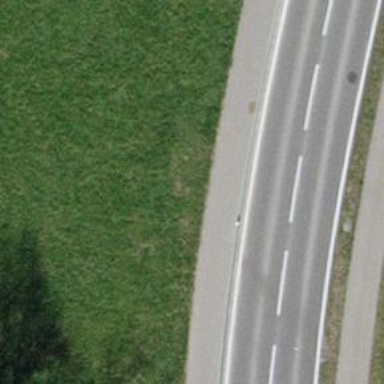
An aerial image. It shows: Guard rail.